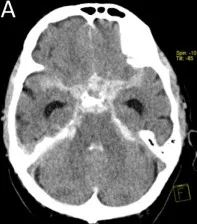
Subarachnoidal hemorrhage from A. Basilaris. (A) cCT on day 12 scan showing hemorrhage.
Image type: radiology (ct)